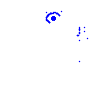
Particle: electron